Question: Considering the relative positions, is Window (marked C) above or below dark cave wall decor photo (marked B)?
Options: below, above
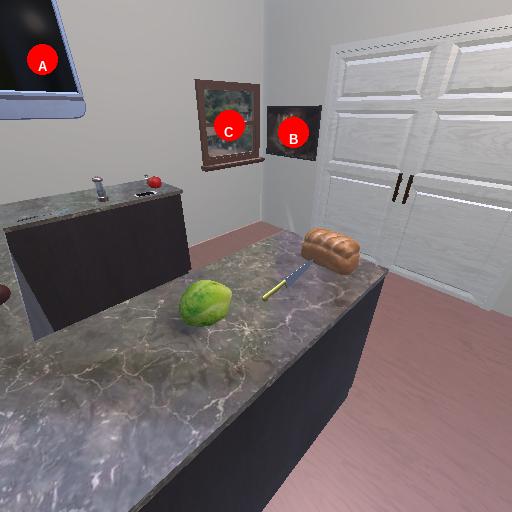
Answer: below